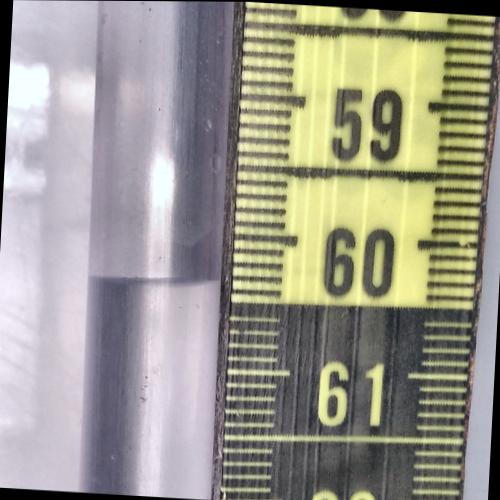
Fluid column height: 60.3 cm